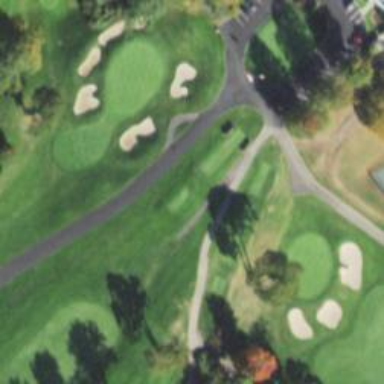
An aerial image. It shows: Path designated for golf carts.